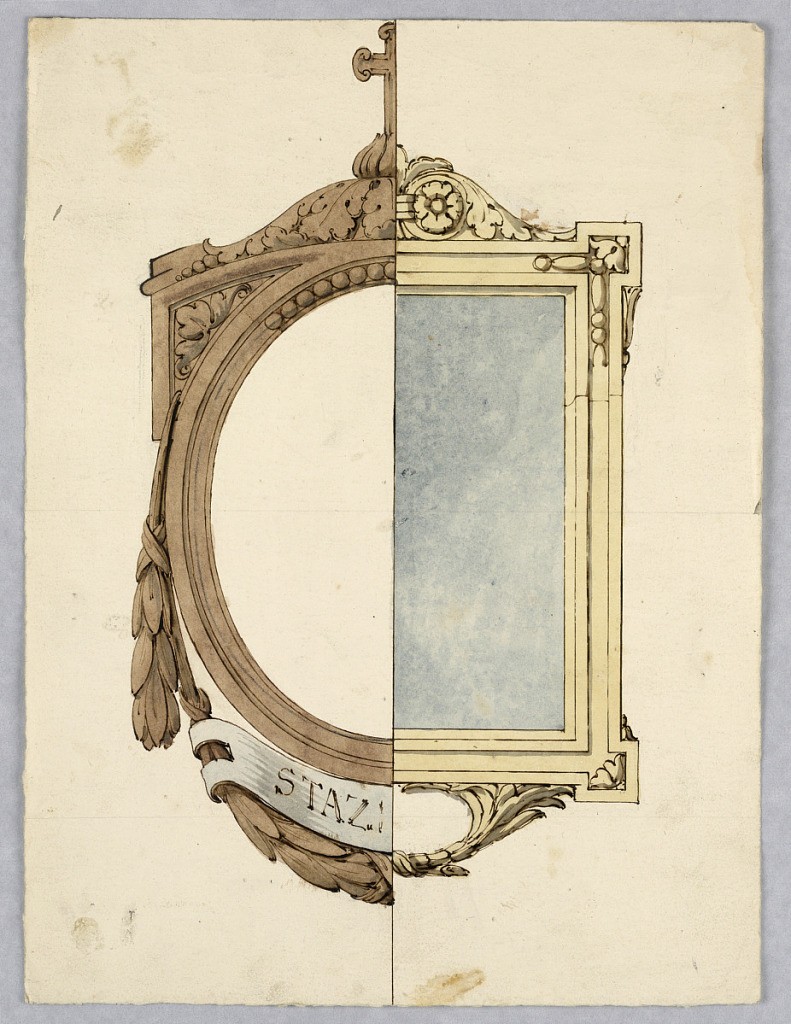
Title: Designs for Wooden Frames
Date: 1820–40
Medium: Pen and brown ink, brush and brown, yellow and blue wash on off-white laid paper
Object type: Drawing
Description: Vertical rectangle. Designs for frames intended to be carved in wood for one of the roads in the stations of the Cross, with alternative suggestions. The left half of the design suggests an ovoidal shape of the painting, a cross on top, and a laurel festoon around the bottom; a scroll bears the inscription: "STAZI." The right half suggests an oblong moulded frame. A palmette motif is shown on top. Crossed palm branches form the frame for the inscription, at the bottom.